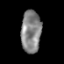
Tissue: prostate
Cell type: T cells
Senescence score: 0.3511
Nuclear area (px): 828
Mean DAPI intensity: 132.884